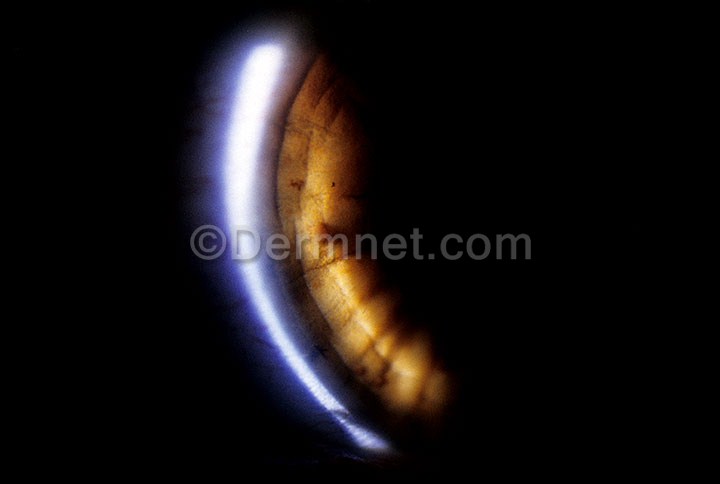
Disease: Systemic Disease